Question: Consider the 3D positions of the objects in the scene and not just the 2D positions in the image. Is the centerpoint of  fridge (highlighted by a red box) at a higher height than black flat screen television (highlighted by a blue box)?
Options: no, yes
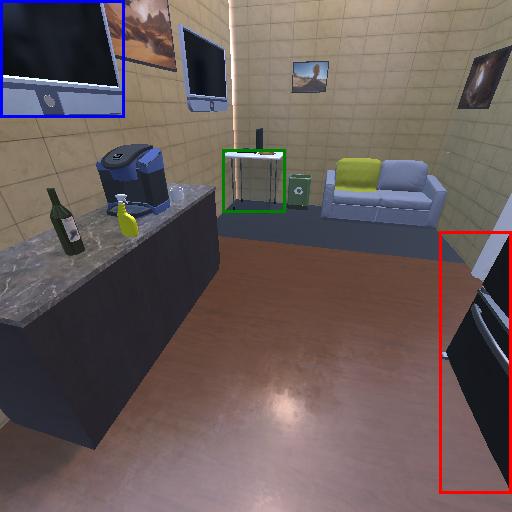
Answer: no